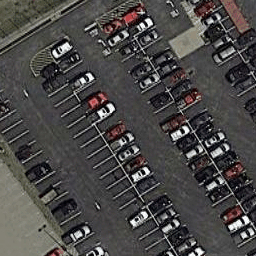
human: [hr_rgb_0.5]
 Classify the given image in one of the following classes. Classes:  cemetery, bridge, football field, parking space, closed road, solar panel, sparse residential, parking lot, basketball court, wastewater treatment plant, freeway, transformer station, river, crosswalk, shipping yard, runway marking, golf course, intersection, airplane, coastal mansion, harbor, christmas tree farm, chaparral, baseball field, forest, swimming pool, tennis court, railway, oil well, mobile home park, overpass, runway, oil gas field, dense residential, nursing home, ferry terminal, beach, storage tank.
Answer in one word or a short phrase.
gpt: parking lot